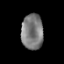
Tissue: prostate
Cell type: T cells
Senescence score: 0.1641
Nuclear area (px): 755
Mean DAPI intensity: 124.148